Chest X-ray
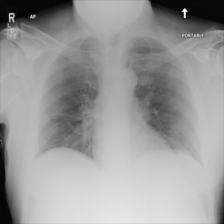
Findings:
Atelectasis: negative
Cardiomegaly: negative
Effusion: negative
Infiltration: positive
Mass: negative
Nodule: negative
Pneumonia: negative
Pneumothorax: negative
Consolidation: negative
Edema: negative
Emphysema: negative
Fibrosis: negative
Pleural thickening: negative
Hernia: negative